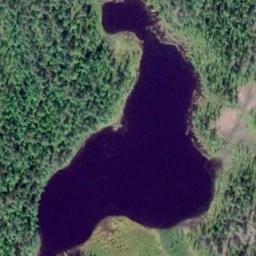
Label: lake